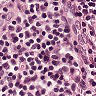
Metastatic tissue present: no